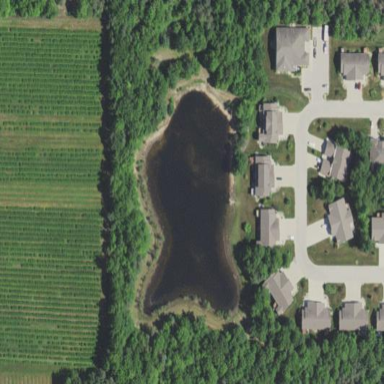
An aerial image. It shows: Irrigation/storm water retention pond with natural water.